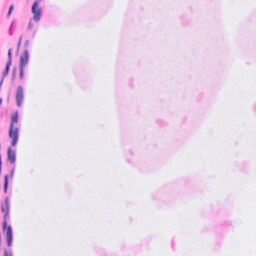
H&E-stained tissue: Breast